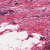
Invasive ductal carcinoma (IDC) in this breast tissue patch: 0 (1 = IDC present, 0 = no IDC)